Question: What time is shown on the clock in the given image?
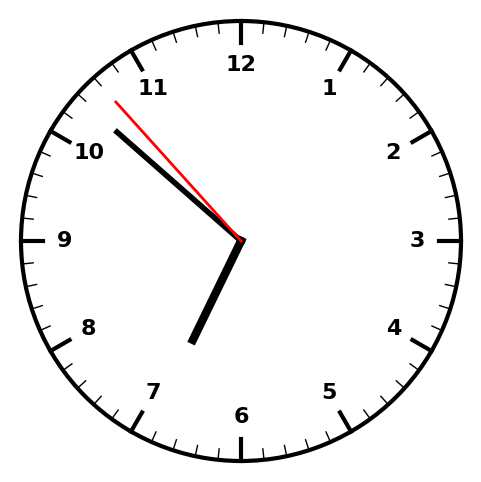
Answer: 06:51:53